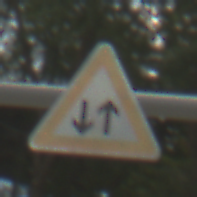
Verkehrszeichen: Gegenverkehr
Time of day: MorningAfternoon
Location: Outdoor (Suburban)
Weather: PartlyCloudy
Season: NotSpecified
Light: Natural